Interaction volume radius: 10 \u00c5
Interaction volume height: 25 \u00c5
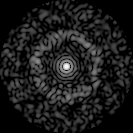
Disorder parameter: 0.8284